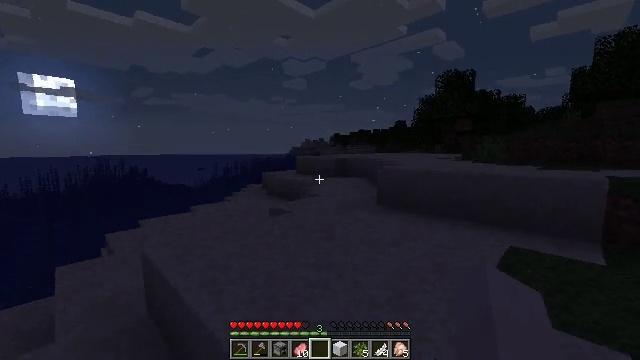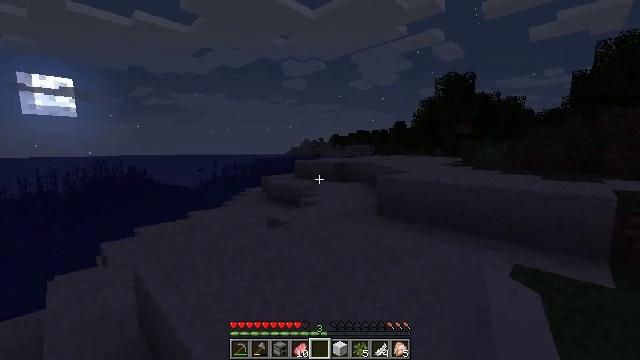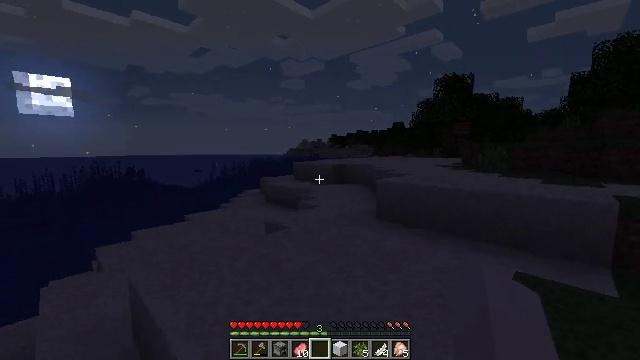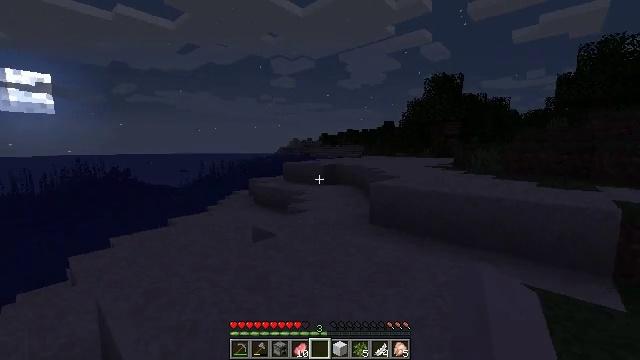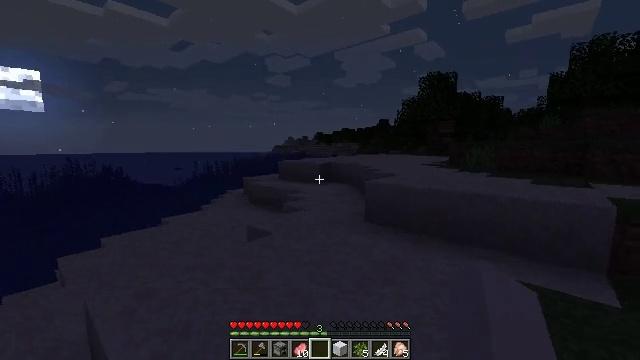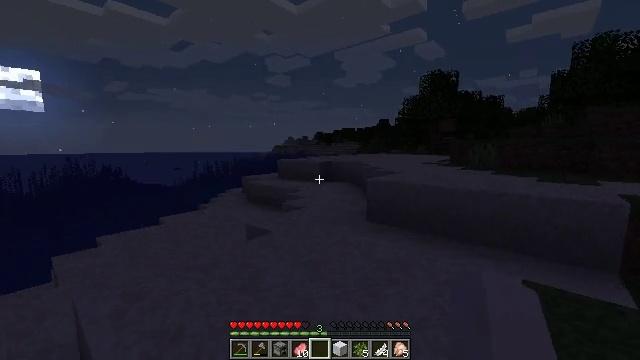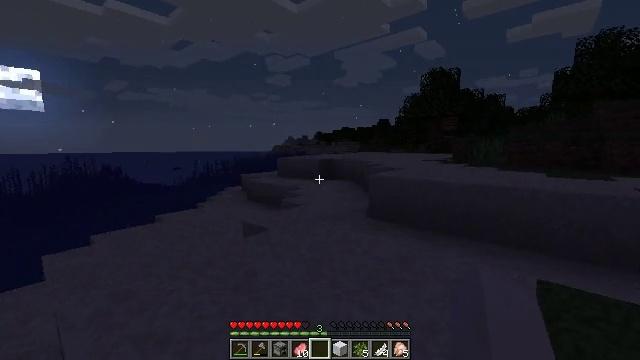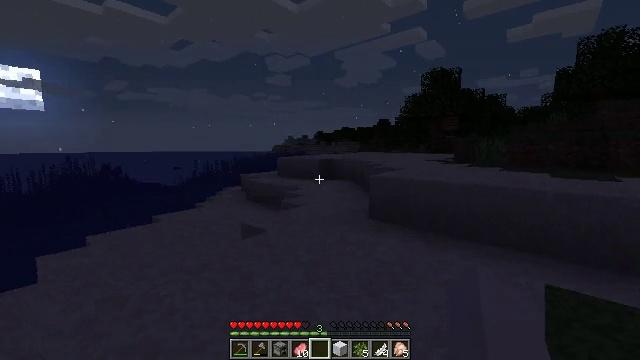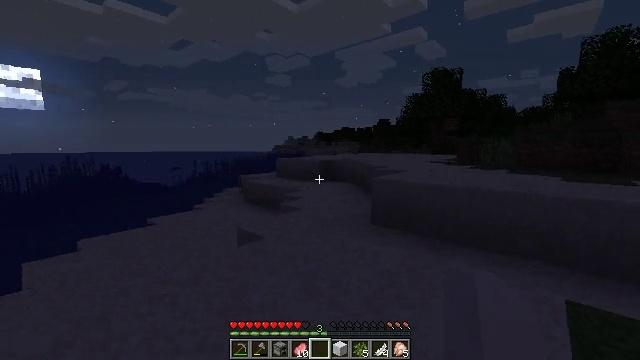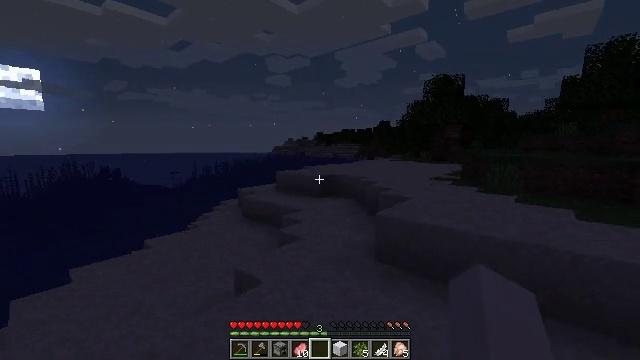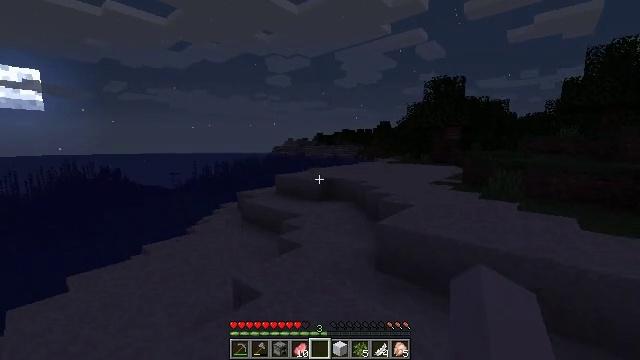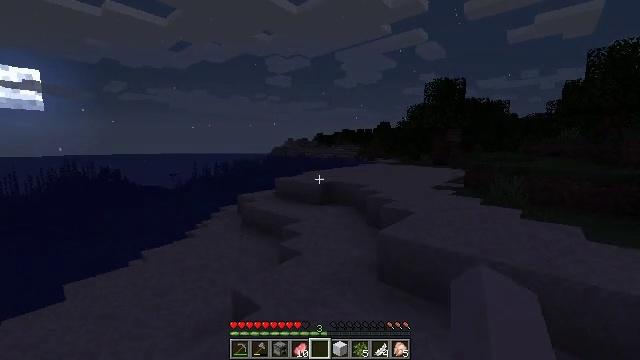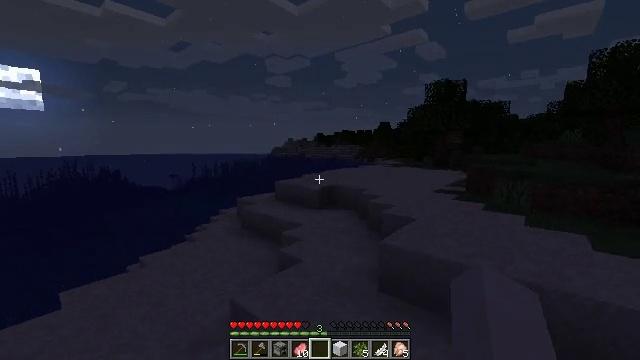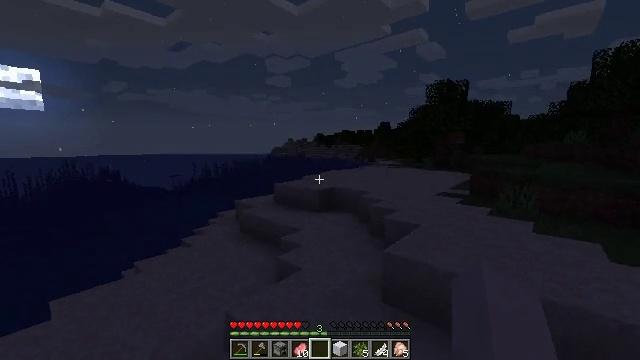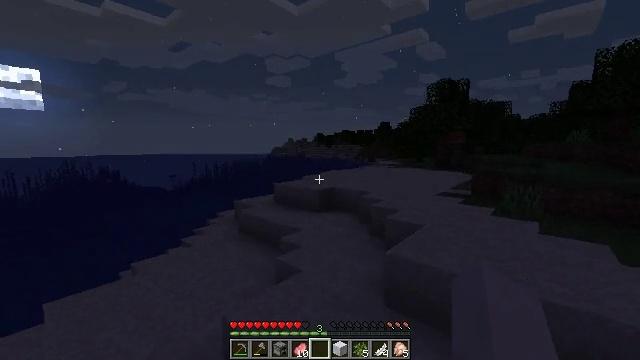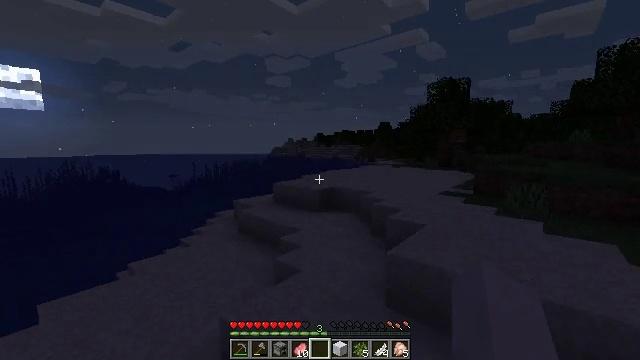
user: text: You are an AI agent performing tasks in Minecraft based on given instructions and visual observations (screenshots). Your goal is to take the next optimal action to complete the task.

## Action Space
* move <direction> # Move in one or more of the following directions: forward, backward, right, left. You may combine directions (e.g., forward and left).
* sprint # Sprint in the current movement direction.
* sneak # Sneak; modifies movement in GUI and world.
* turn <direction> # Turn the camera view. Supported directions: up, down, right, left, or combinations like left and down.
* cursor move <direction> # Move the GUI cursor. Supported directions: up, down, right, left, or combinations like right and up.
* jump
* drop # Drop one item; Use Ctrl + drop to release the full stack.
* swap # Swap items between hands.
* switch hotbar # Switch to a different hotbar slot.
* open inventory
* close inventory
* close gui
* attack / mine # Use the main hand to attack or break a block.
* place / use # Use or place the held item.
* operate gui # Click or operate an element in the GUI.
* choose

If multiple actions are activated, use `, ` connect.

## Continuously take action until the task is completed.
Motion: motion action
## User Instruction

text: Get cooked salmon by cooking raw salmon in the furnace.
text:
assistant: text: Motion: move forward, sprint, jump
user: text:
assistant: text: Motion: move forward, sprint, jump
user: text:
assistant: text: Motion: move forward, sprint, turn right, jump
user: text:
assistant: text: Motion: move forward, sprint, turn right, jump
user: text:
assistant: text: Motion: move forward, sprint, jump
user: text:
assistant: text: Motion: move forward, sprint, jump
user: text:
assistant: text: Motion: move forward, sprint, jump
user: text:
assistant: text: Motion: move forward, sprint, jump
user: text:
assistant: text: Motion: move forward, sprint, jump
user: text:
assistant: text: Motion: move forward, sprint, jump
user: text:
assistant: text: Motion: move forward, sprint, jump
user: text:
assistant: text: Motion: move forward, sprint, jump
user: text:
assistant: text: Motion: move forward, sprint, jump
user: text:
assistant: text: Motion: move forward, sprint, jump
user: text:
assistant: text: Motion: move forward, sprint
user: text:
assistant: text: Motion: move forward, sprint
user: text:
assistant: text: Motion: move forward, sprint
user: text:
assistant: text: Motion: move forward, sprint
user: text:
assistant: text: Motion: move forward, sprint
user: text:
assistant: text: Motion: move forward, sprint
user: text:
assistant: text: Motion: move forward, sprint
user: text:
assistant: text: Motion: move forward, sprint
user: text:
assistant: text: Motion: move forward, sprint
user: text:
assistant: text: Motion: move forward, sprint
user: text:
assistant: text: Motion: move forward, sprint
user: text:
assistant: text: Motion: move forward, sprint
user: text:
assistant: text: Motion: move forward, sprint
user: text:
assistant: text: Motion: move forward, sprint
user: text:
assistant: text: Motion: move forward, sprint
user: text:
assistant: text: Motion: move forward, sprint